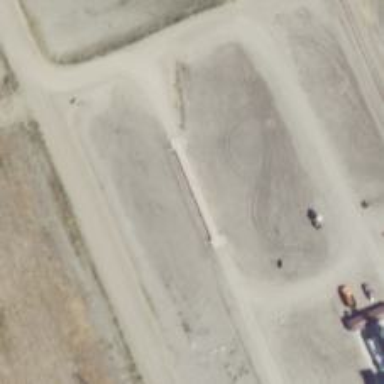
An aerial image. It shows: Weighbridge facility.